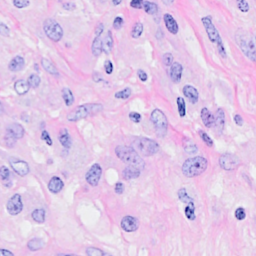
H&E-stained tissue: Breast